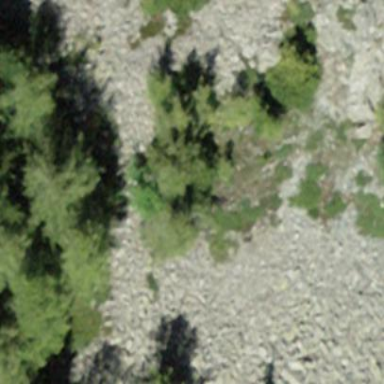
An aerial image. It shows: Natural scree.